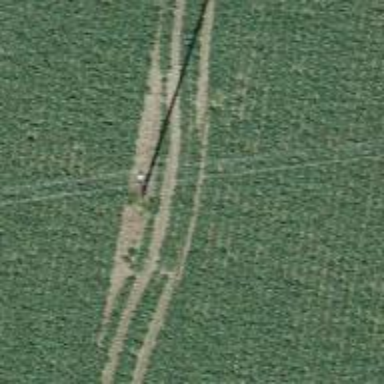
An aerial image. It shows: Power pole.